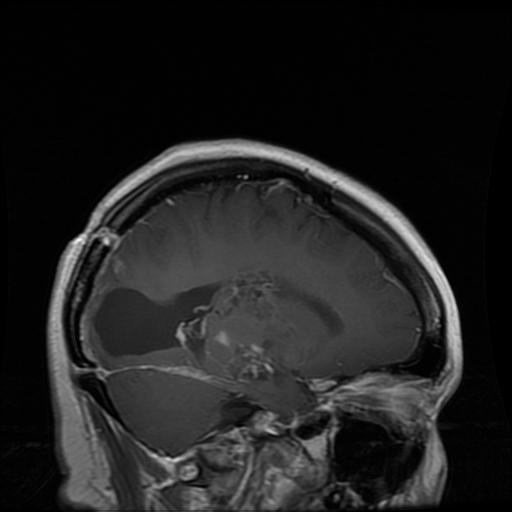
Label: glioma